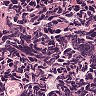
Metastatic tissue present: no